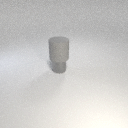
small gray metal cylinder below large gray rubber cylinder